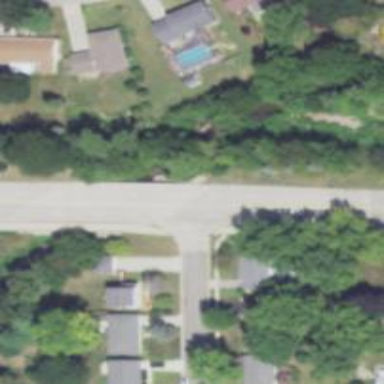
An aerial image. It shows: Paved path.